Question: Symfony2 debug toolbar shows invalid entities but when I click on it, it only displays the queries, database connections, entity managers and mapping, but no errors whatsoever.
How do I debug those invalid entities?

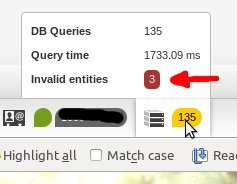
Answer: Actually, you just have to click on the red chip which indicates 3 mapping errors and you'll be able to get the detailed errors in the all bottom of the debug bar, in the area

Does it help ?